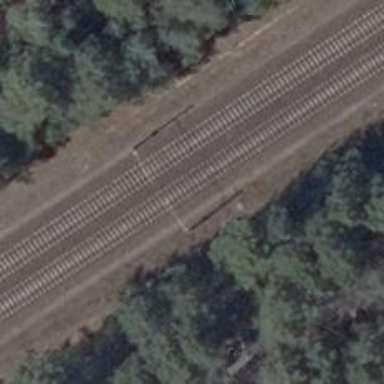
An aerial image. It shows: Milestone along the railway track with catenary mast.